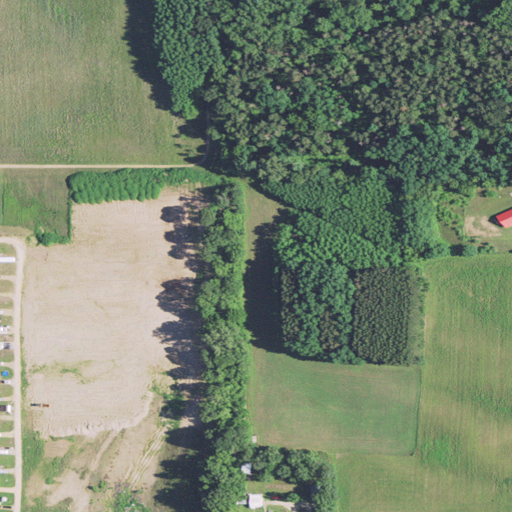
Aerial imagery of plain(s) in Wisconsin named Pepin Prairie containing pasture, cultivated crops, grassland, mixed forest, deciduous forest, woody wetlands, evergreen forest, open development, barren land, and low intensity development